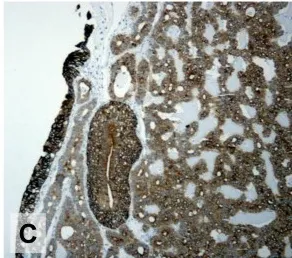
Composite figure of carcinoid tumor of urinary bladder. C-D-E) diffusely positive synaptophysin, chromogranin, and calcitonin immunostaining of tumor cells, respectively.
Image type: pathology (immunostaining)